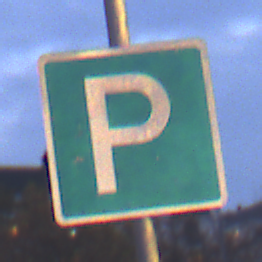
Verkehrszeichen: Parken
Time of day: Night
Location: Outdoor (Urban)
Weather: PartlyCloudy
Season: NotSpecified
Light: Artificial